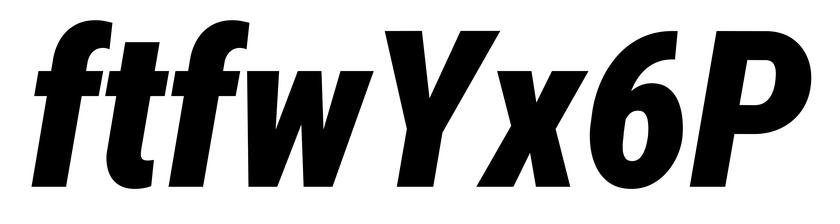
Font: Roboto-Italic_Condensed_Black_Italic